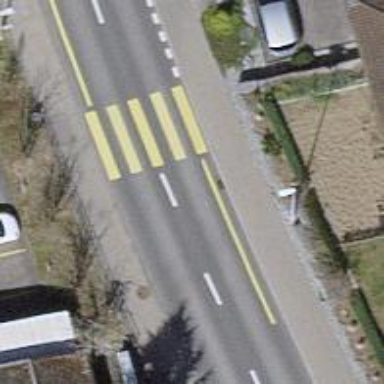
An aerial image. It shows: Uncontrolled zebra crossing with zebra markings.